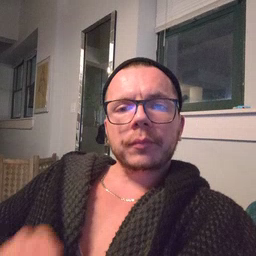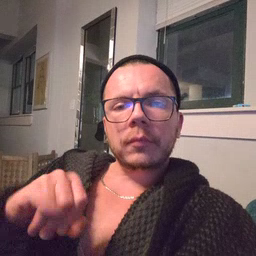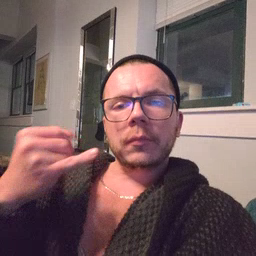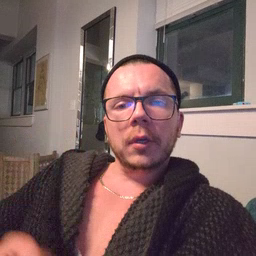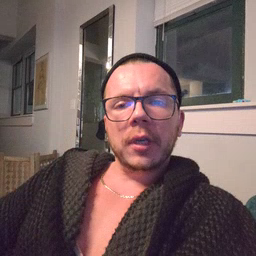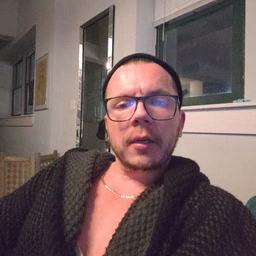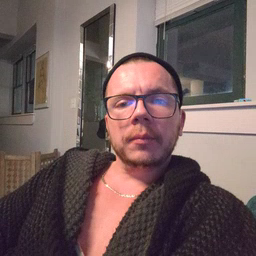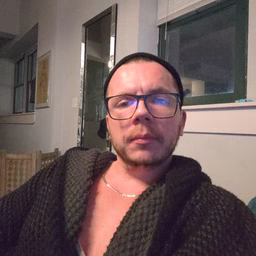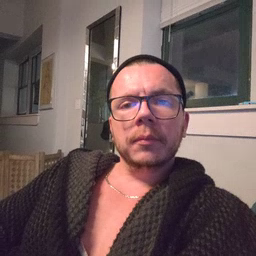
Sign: jeans